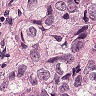
Metastatic tissue present: yes